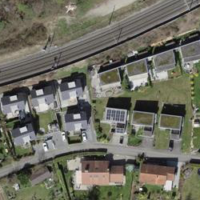
EUNIS habitat code: 55
Species observed at this site:
Pholidoptera griseoaptera
Lycia hirtaria
Lamium galeobdolon
Gonepteryx rhamni
Pseudochorthippus parallelus
Diurnea fagella
Apoderus coryli
Ranunculus repens
Melanostoma scalare